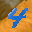
Label: 4